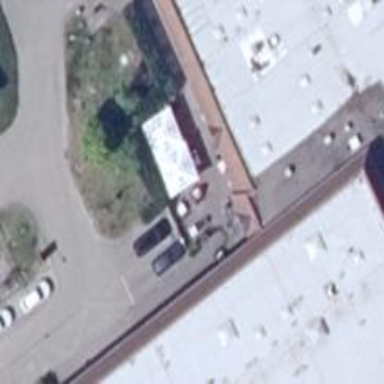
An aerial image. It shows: Restaurant.